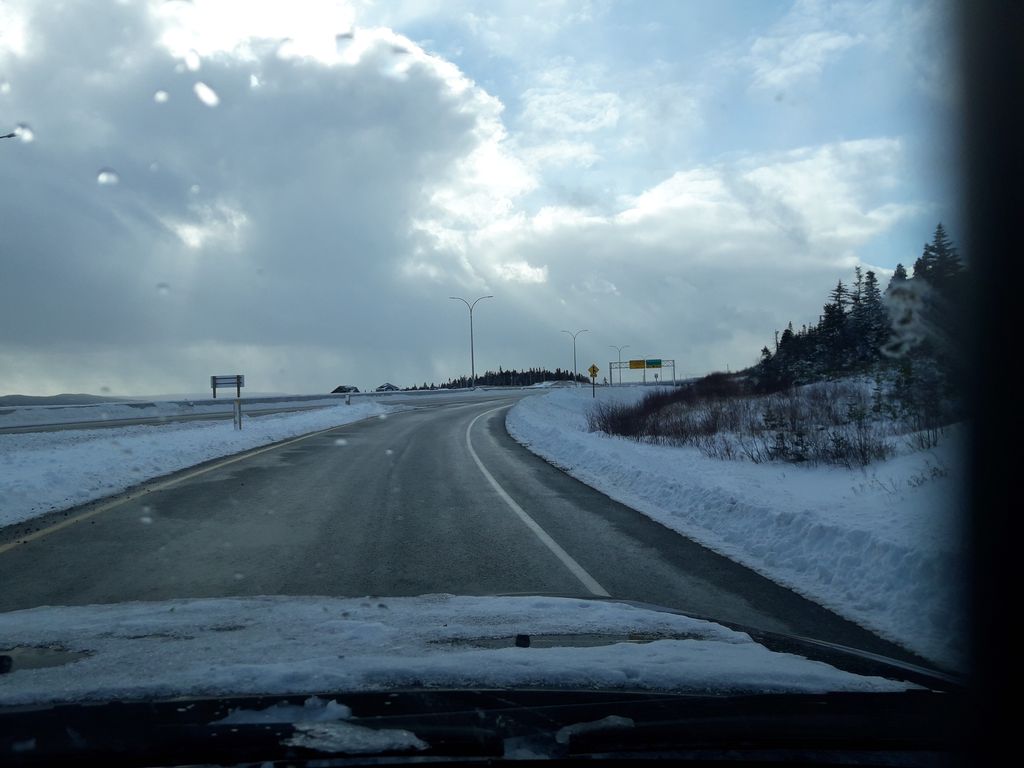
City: st_johns